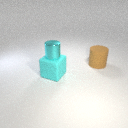
large cyan rubber cube to the left of large brown rubber cylinder